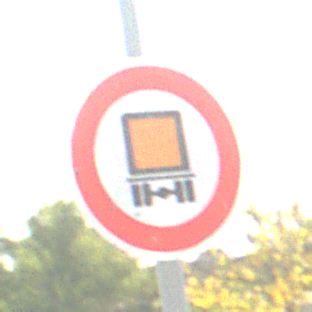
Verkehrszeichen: VerbotKennzeichnungspflichtigeKraftfahrzeugeGefaehrlicheGueter
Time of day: MorningAfternoon
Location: Outdoor (RoadRail)
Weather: PartlyCloudy
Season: NotSpecified
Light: Natural